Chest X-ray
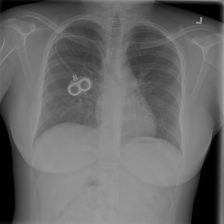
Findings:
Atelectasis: negative
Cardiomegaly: negative
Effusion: negative
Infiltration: negative
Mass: negative
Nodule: negative
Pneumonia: negative
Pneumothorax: negative
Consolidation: negative
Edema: negative
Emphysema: negative
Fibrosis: negative
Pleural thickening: negative
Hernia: negative